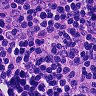
Metastatic tissue present: no